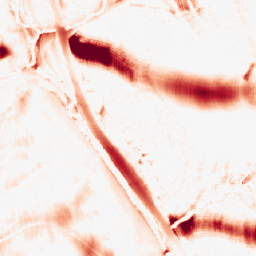
Category: morphological
Decomposition family: morphological_ellipse
Decomposition parameters: operation: opening
width: 50
height: 30
Upsampling method: nearest
Upsampling parameters: scale: 2
Upsampling scale: 2